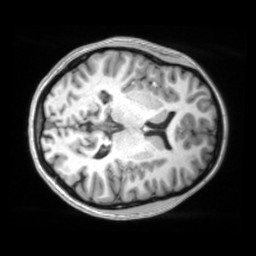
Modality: T1w
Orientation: axial
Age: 19
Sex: female
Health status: ill
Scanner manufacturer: siemens
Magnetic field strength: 3 T
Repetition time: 2.2 s
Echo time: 0.00157 s